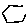
Label: hexagon